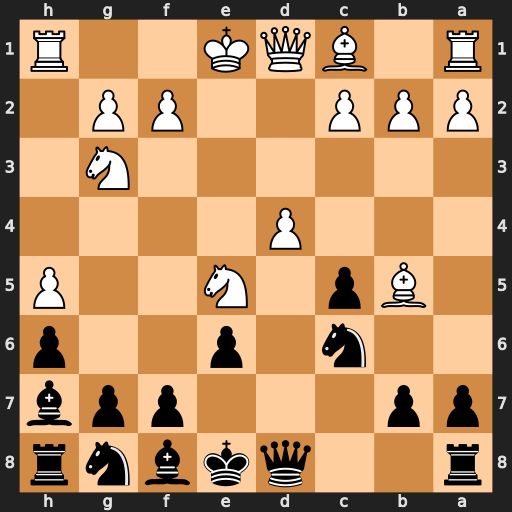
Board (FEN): r2qkbnr/pp3ppb/2n1p2p/1Bp1N2P/3P4/6N1/PPP2PP1/R1BQK2R
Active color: b
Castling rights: KQkq
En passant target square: -
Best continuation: Qa5+ Bd2 Qxb5